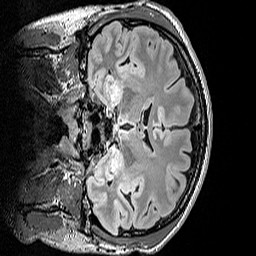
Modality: FLAIR
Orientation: coronal
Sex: female
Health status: ill
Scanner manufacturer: siemens
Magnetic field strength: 3 T
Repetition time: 5 s
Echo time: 0.388 s